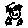
Label: moon